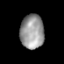
Tissue: prostate
Cell type: Fibroblasts
Senescence score: 0.7526
Nuclear area (px): 794
Mean DAPI intensity: 152.793